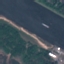
Label: River